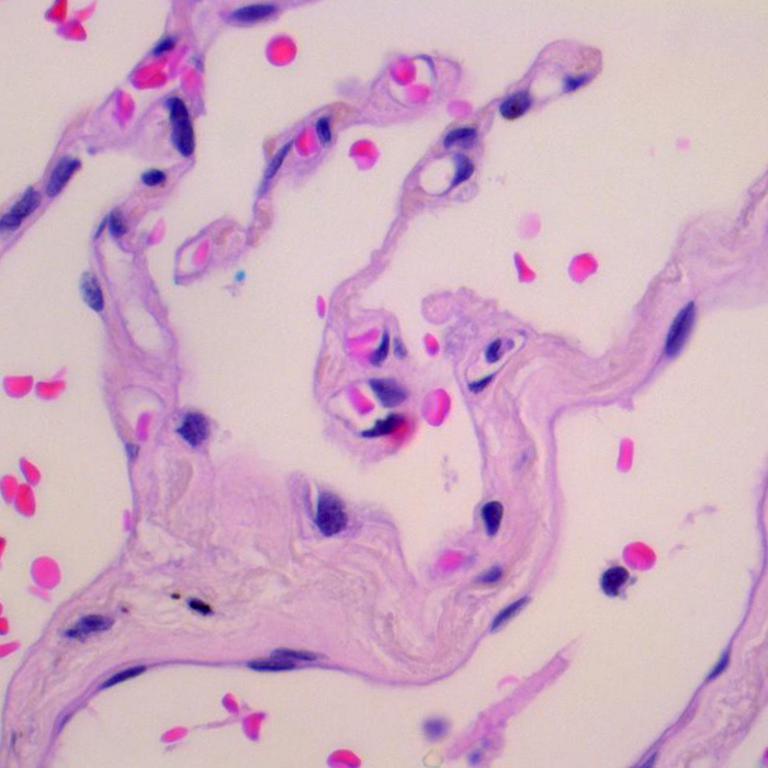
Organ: lung
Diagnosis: benign